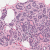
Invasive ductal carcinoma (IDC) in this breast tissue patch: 0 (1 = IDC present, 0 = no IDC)